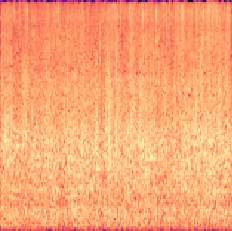
Sound class: Rain